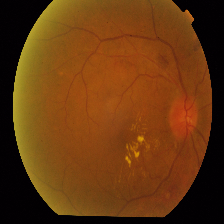
Diabetic retinopathy grade: Proliferative DR